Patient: sex M, age 61
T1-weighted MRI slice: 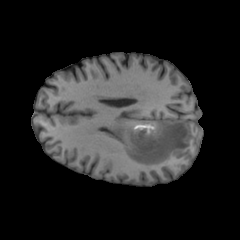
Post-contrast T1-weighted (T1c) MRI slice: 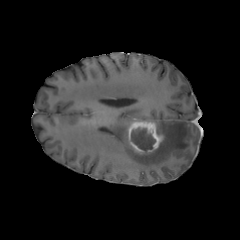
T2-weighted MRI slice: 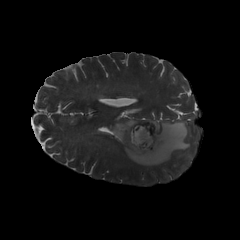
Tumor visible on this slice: yes
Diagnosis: Glioblastoma, IDH-wildtype
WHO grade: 4